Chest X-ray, PA view. Patient: 57 years old, sex M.
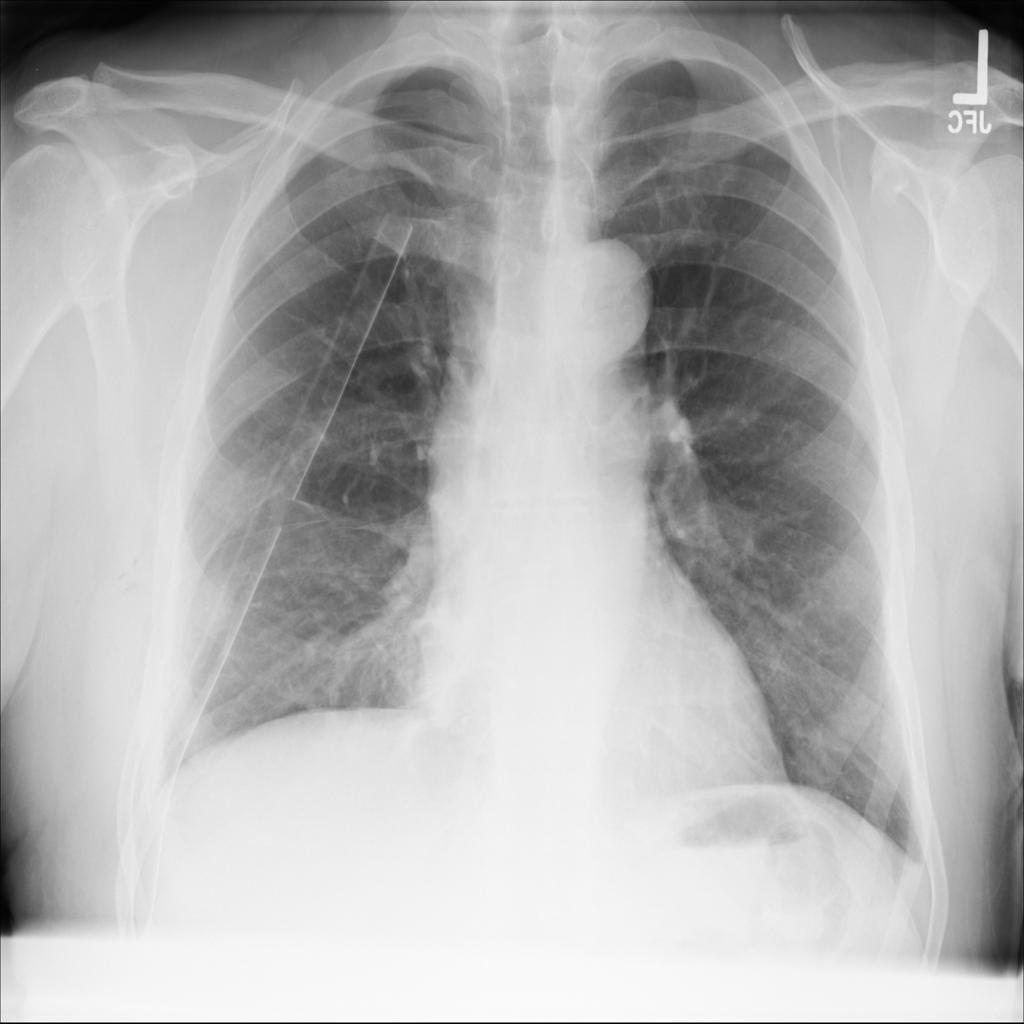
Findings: Effusion, Pneumothorax